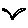
Label: bird